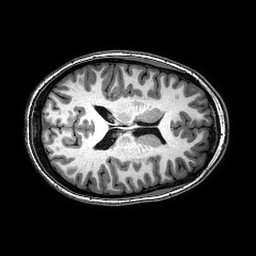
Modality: T1w
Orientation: axial
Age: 23
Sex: female
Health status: healthy
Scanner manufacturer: philips
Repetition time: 0.008228 s
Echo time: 0.00377 s